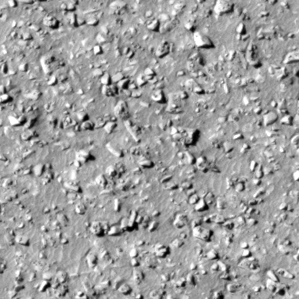
Label: non_frost